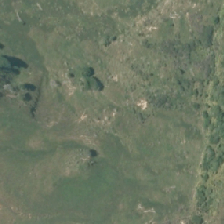
Land cover: manuka_kanuka